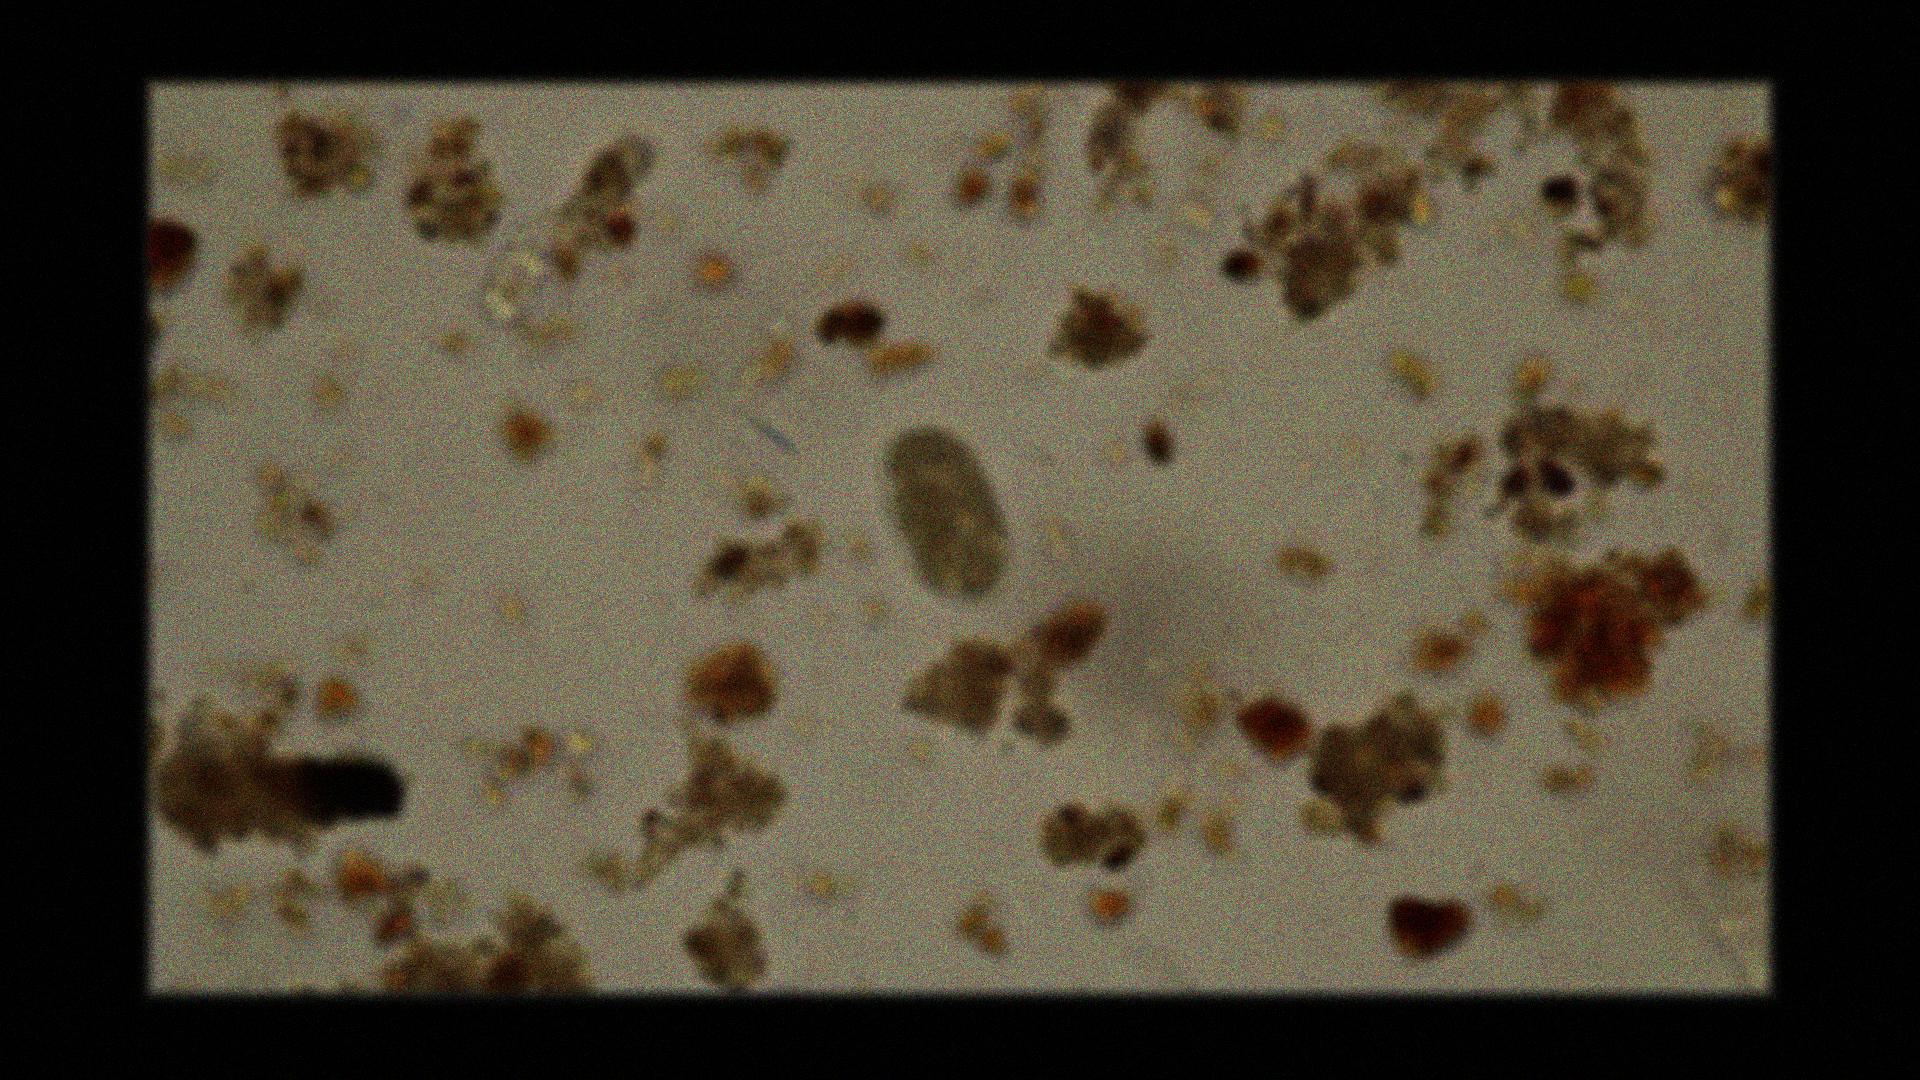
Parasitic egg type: Hookworm egg